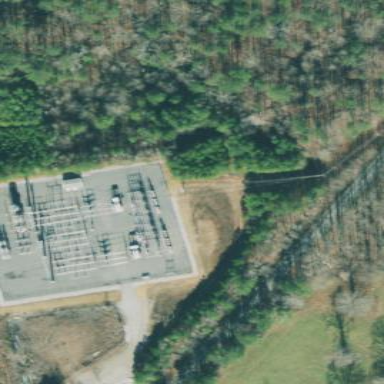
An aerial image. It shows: Distribution substation surrounded by fence.